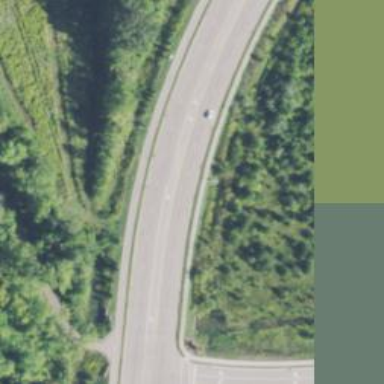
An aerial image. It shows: Tertiary road.